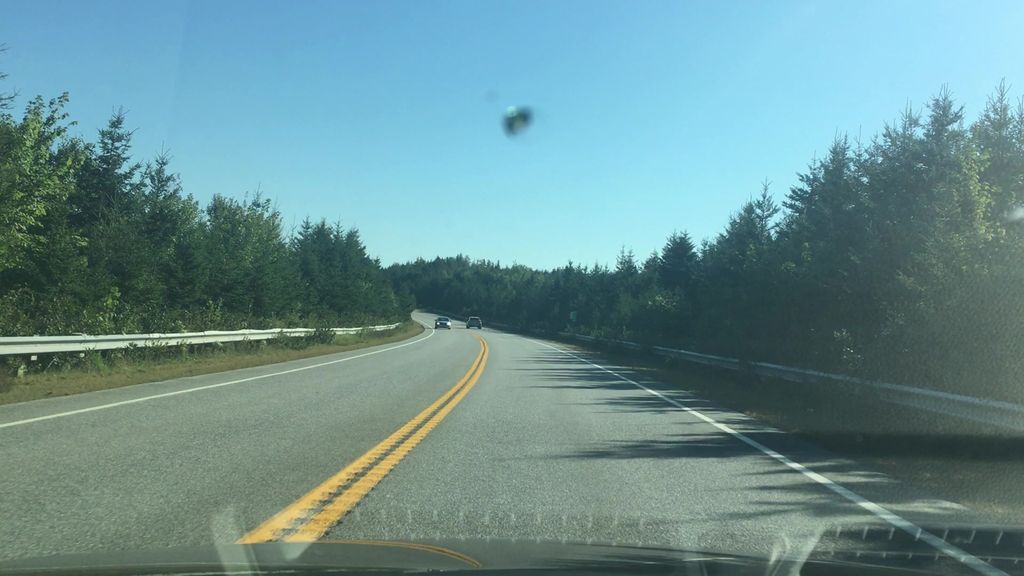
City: halifax